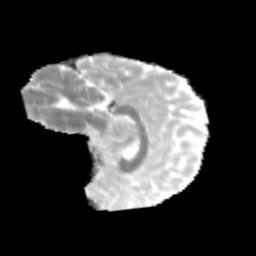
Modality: MD
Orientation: sagittal
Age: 11
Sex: female
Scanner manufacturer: siemens
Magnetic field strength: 3 T
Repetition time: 3.8 s
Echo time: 0.07 s